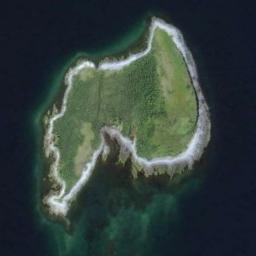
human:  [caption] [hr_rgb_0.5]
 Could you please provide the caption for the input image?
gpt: The island is surrounded by sea .

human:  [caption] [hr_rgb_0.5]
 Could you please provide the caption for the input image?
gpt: The irregularly shaped green island is surrounded by blue sea water with a white sandy beach on the periphery of the island .

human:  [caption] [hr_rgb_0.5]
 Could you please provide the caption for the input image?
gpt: Many trees are on the island .

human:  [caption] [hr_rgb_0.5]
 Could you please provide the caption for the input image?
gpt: The island with dense vegetation is surrounded by deep blue waters .

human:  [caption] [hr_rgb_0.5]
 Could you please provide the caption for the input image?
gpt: There are green trees and meadow on the island .